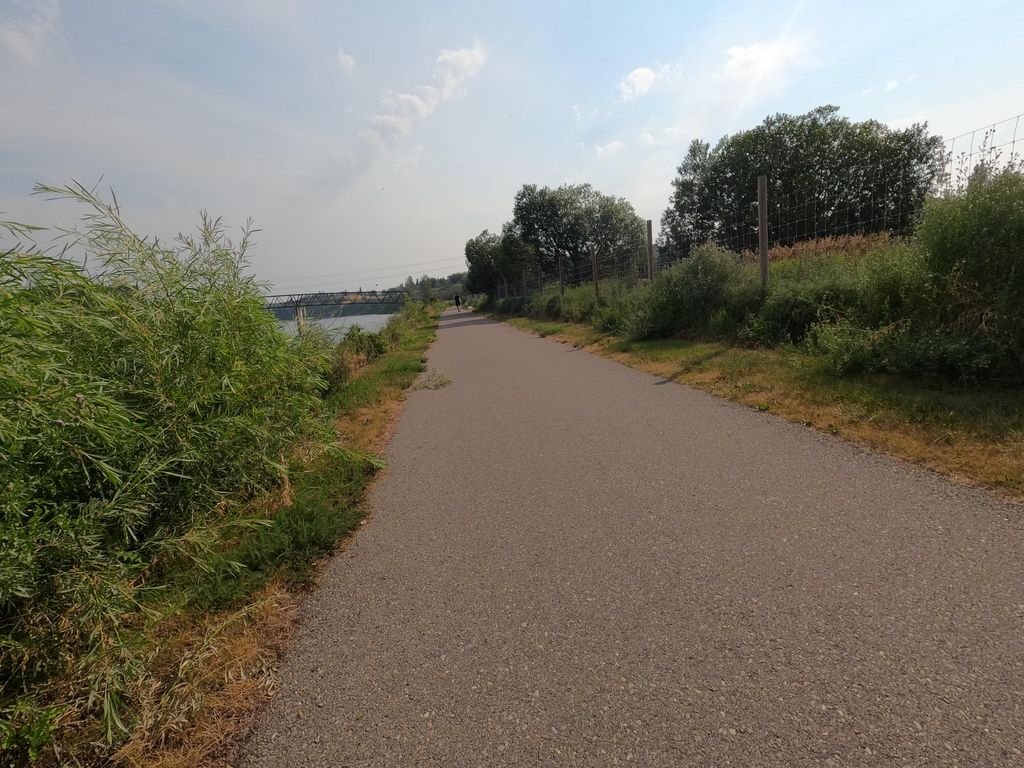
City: calgary